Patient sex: F
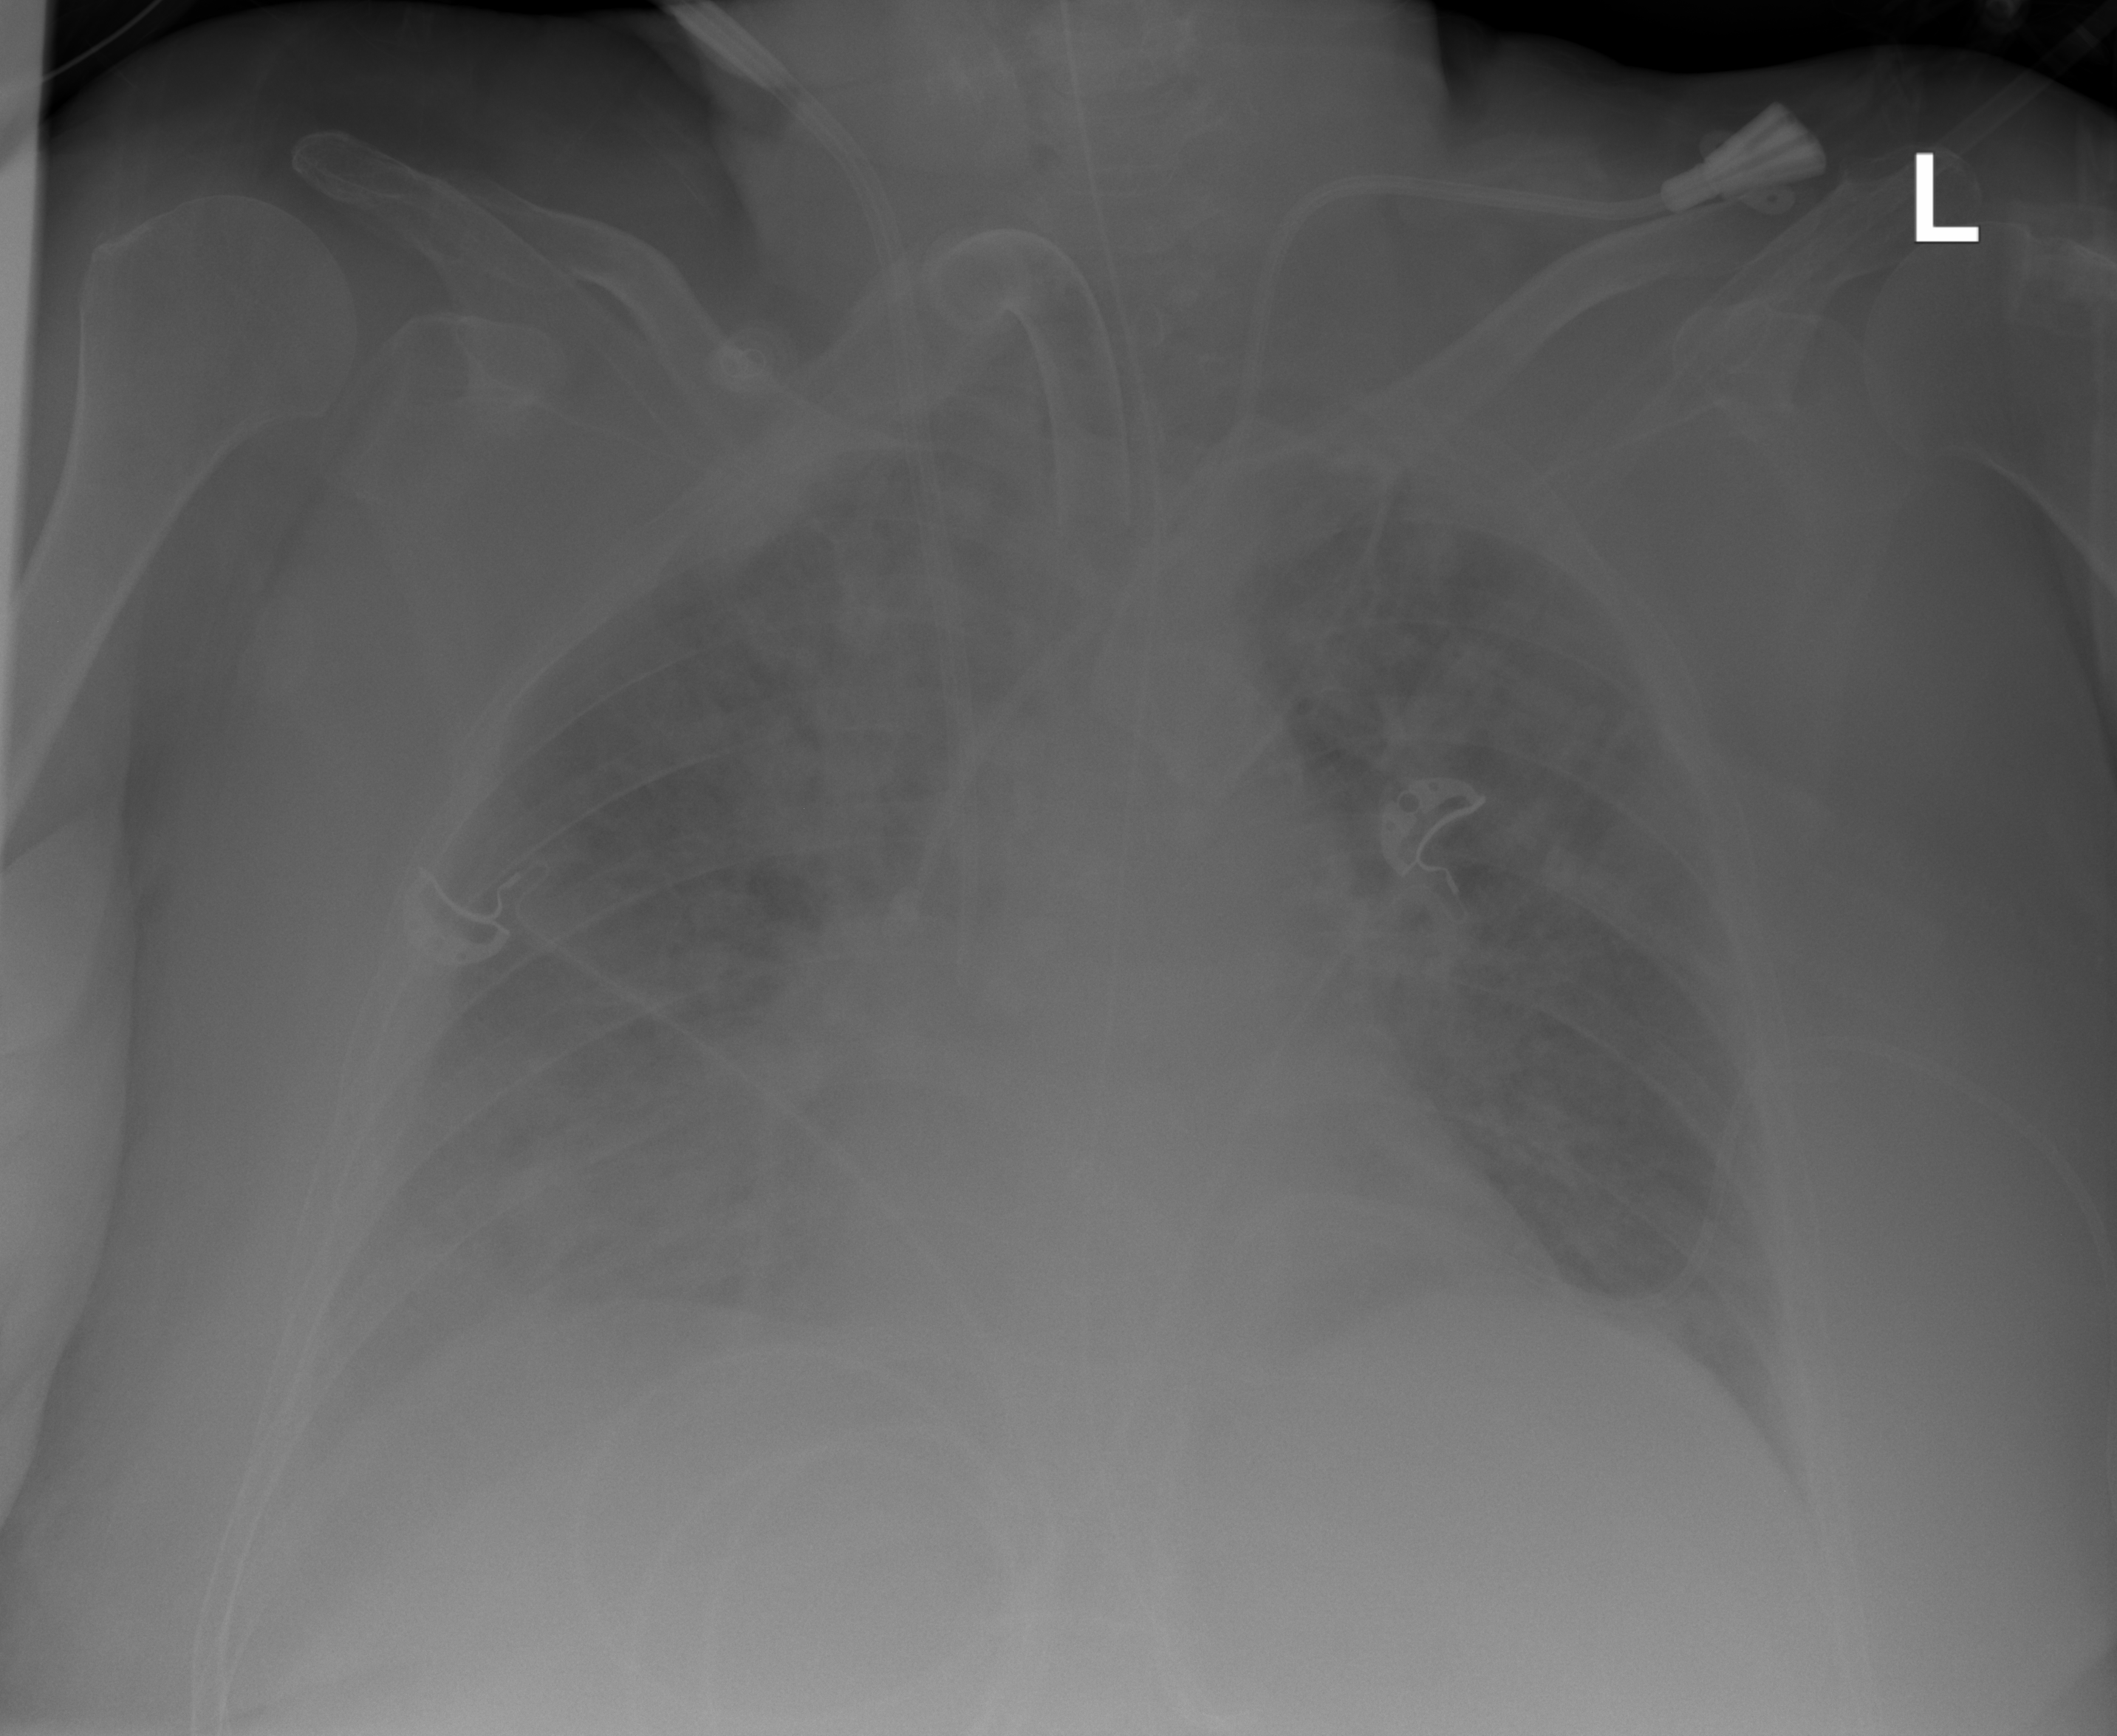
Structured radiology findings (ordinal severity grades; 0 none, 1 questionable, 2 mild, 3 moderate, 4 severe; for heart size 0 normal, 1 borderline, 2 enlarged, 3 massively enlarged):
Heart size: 1
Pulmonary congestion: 3
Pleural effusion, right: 2
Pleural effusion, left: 1
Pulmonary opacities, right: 2
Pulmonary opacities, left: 2
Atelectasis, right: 0
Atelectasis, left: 0